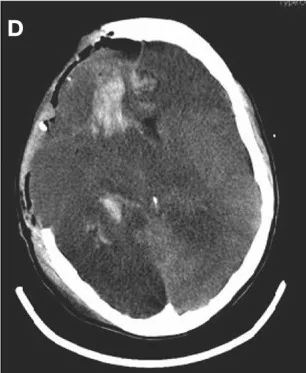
Magnetic resonance imaging (MRI), cervical computed tomography angiography (CTA), and computed tomography (CT) of case 1. (D) Cranial CT showed the right swelling hemisphere and incomplete skull after decompressive craniectomy.
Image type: radiology (ct)